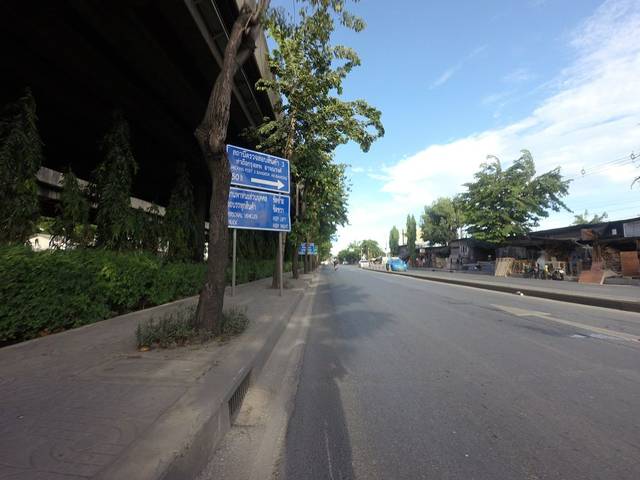
Region: Thailand
Coordinates: 13.711, 100.579